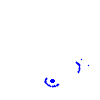
Particle: proton